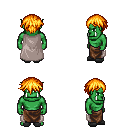
a pixel art fantasy rpg character, male body template, orc, green skin, gray cape, robe skirt, light blonde short bangs hairstyle, gray slippers, four views (front, back, left, right), 2x2 character sprite sheet, small pixel art, hard edges, no anti-aliasing